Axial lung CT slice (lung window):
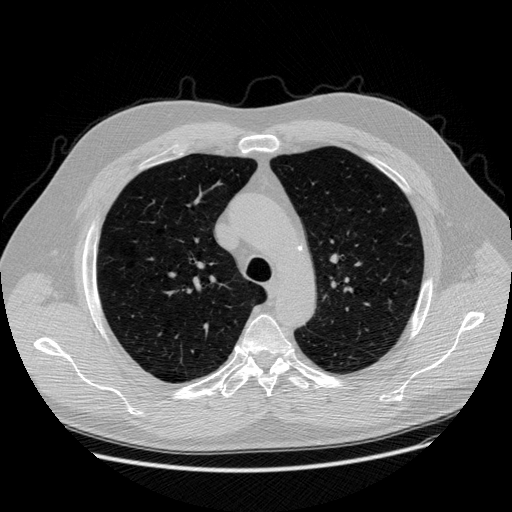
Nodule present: no